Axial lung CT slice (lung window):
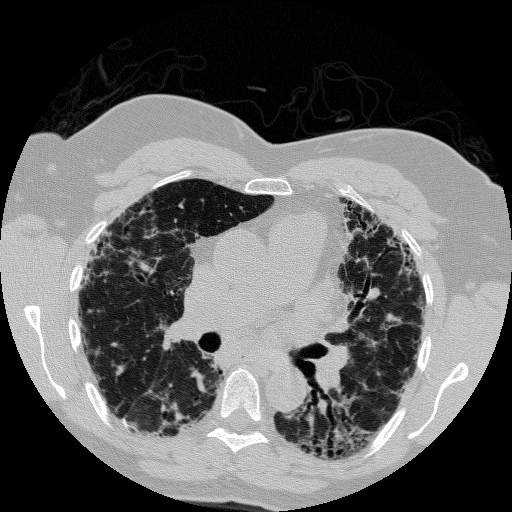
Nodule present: no